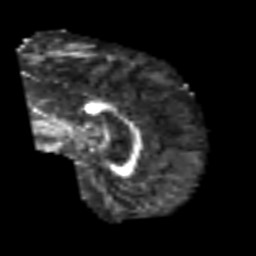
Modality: FA
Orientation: sagittal
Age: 60
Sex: male
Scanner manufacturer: siemens
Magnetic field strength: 3 T
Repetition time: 6.1 s
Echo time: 0.101 s